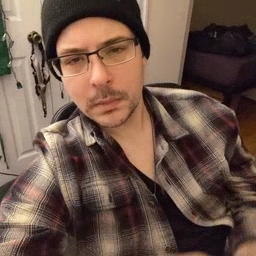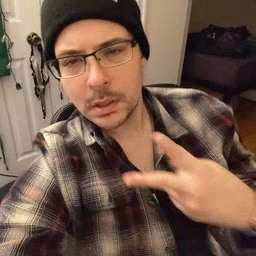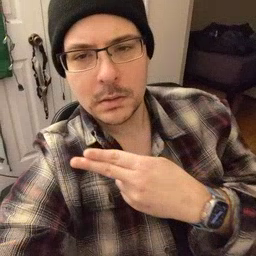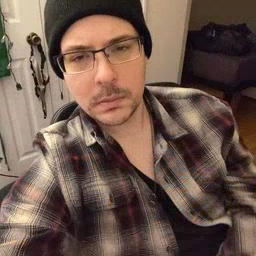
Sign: cut